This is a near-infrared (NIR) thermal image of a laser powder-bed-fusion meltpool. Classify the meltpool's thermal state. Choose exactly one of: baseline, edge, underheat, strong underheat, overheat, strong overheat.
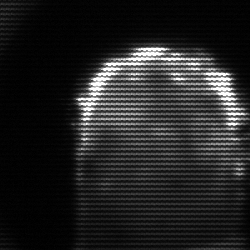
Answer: baseline